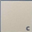
Piece: xx